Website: bh-photo
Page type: customer-info-address
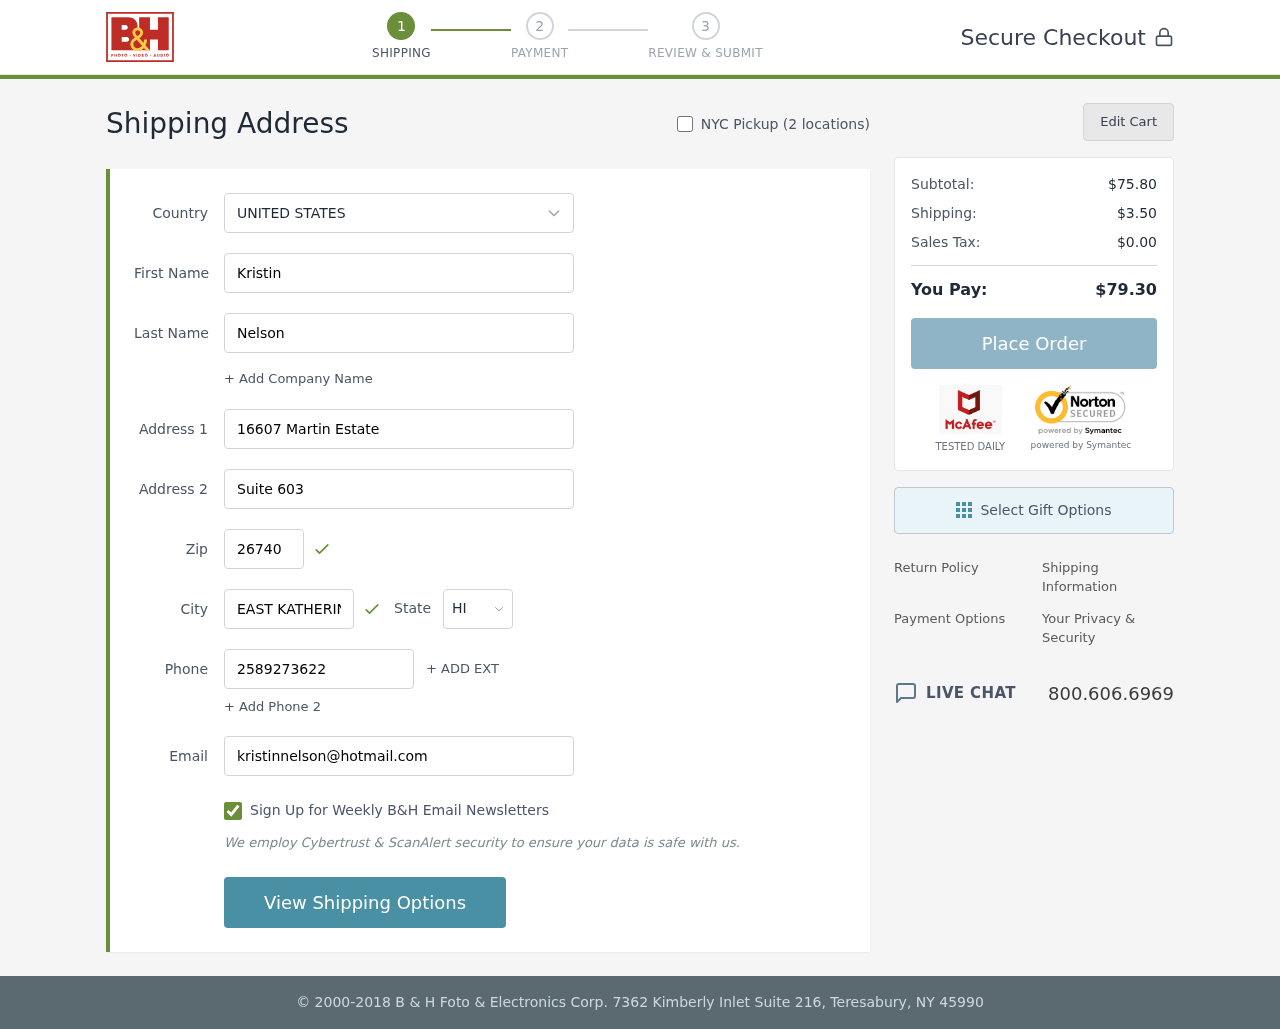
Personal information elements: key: PII_CITY
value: East Katherine
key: PII_COUNTRY
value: United States
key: PII_EMAIL
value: kristinnelson@hotmail.com
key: PII_FIRSTNAME
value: Kristin
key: PII_LASTNAME
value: Nelson
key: PII_PHONE
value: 2589273622
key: PII_POSTCODE
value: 26740
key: PII_STATE_ABBR
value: HI
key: PII_STREET
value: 16607 Martin Estate
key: PII_STREET2
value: Suite 603
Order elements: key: ORDER_SUBTOTAL
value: $75.80
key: ORDER_SHIPPING_COST
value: $3.50
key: ORDER_TAX
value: $0.00
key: ORDER_TOTAL
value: $79.30